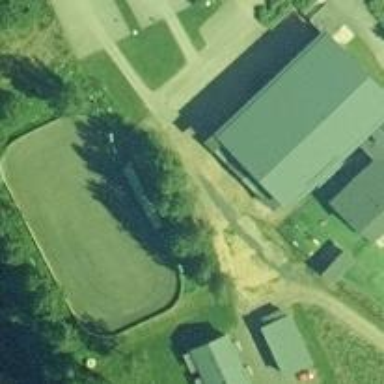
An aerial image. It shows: Sports center building.